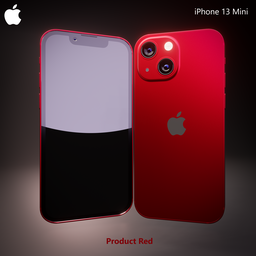
Label: electronics